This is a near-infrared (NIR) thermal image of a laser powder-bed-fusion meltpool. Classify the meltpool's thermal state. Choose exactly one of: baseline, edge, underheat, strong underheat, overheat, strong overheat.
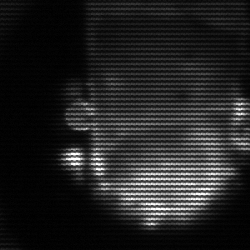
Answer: baseline